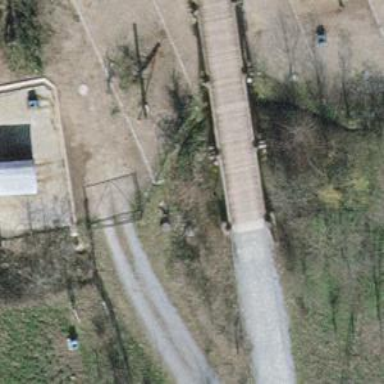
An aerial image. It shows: Bridge over well-constructed track.